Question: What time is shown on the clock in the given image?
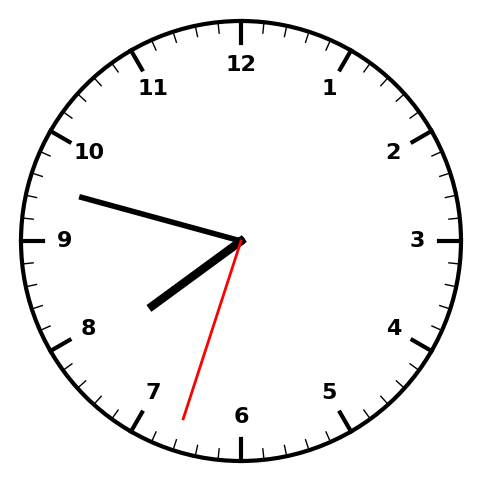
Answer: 07:47:33